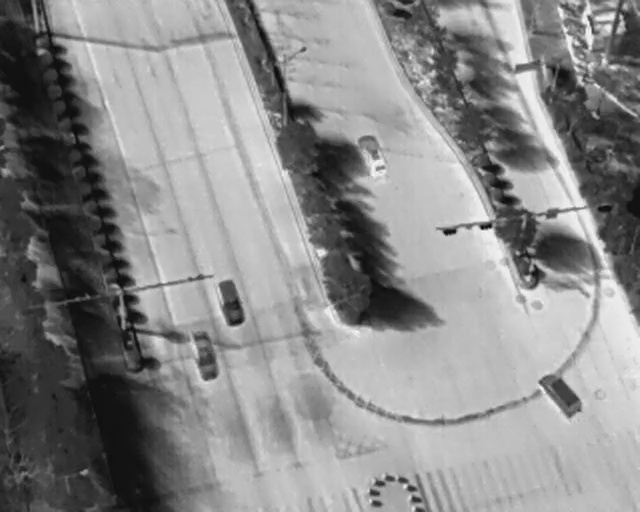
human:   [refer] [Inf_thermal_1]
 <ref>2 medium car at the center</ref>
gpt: <box>[[32, 56, 39, 61, 163], [27, 67, 35, 71, 165]]</box>